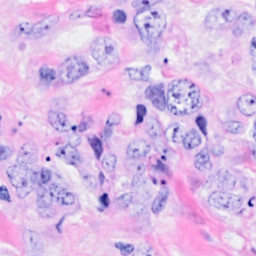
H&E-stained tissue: Breast